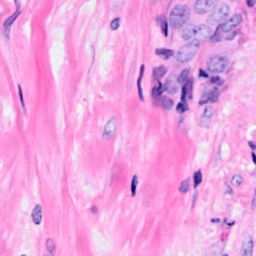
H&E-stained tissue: Breast